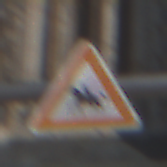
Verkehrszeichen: ReiterRechts
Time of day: MorningAfternoon
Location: Outdoor (Urban)
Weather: Clear
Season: NotSpecified
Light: Natural